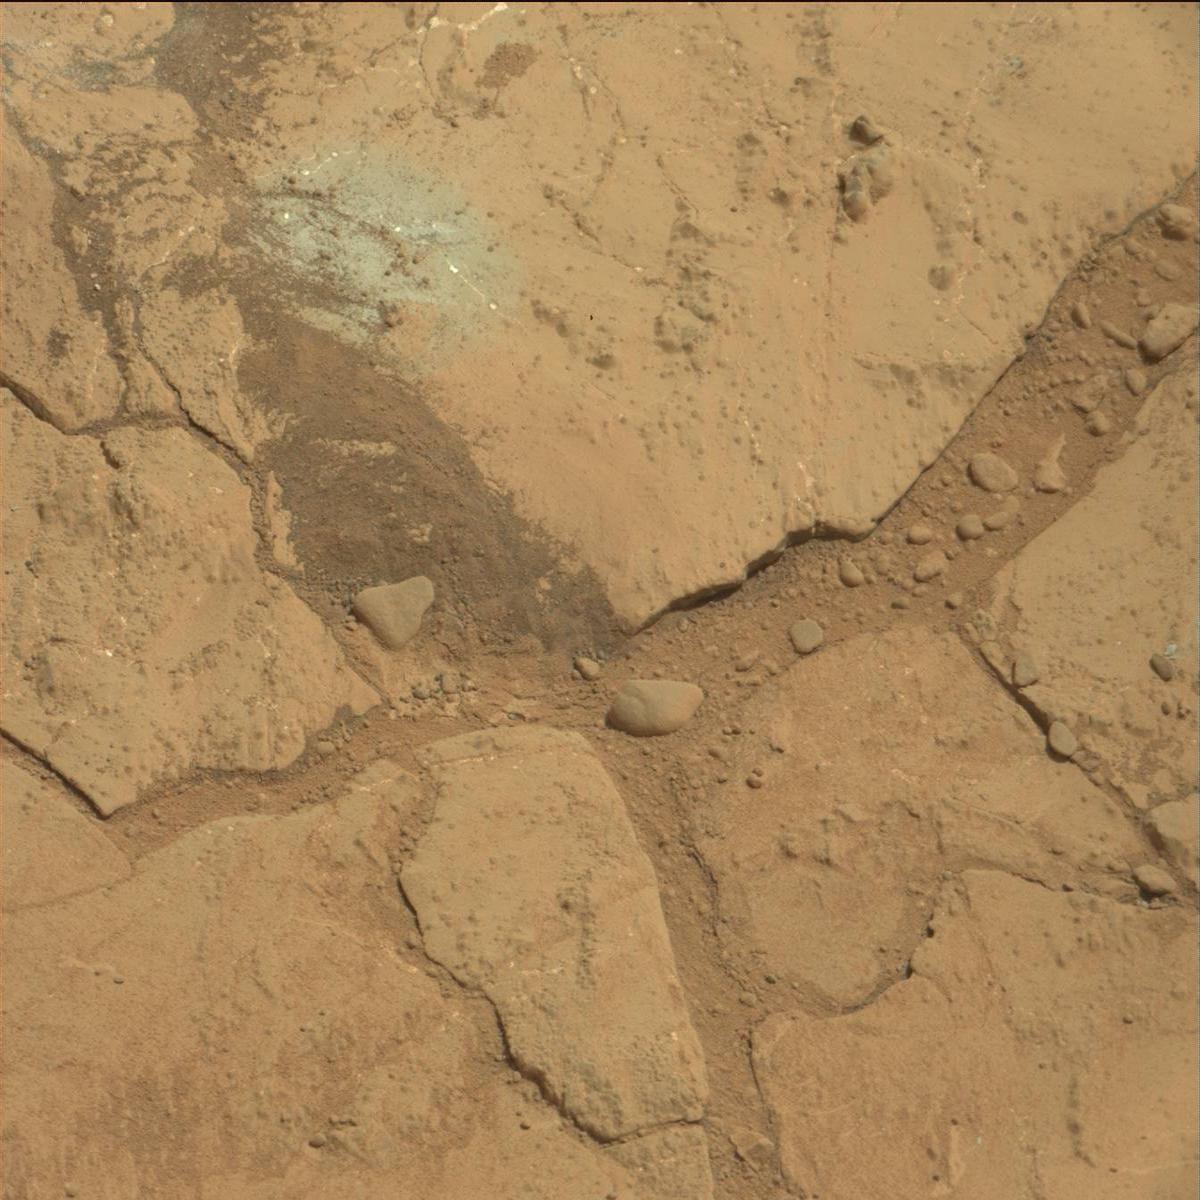
Terrain classes present: Bedrock, Rock, Sand / Soil